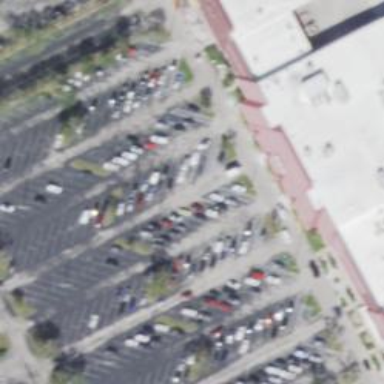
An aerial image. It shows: Parking space.